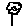
Label: flower